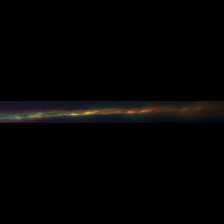
Taxon: Psuedo-nitzschia
Group: Diatoms